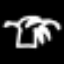
Label: palm tree